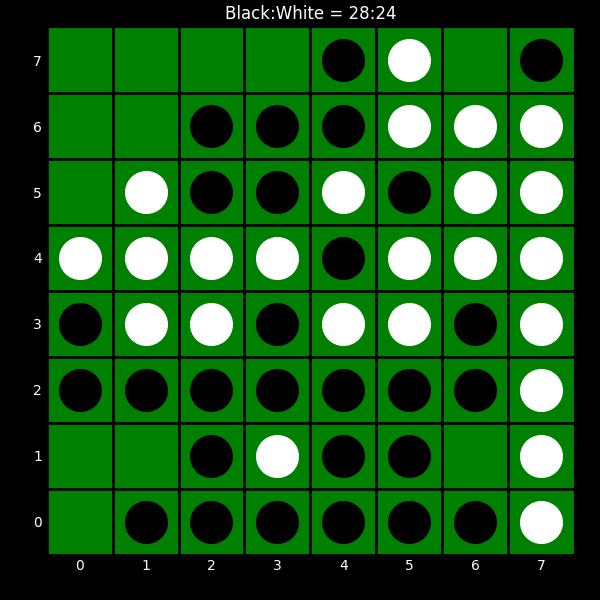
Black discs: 28
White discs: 24